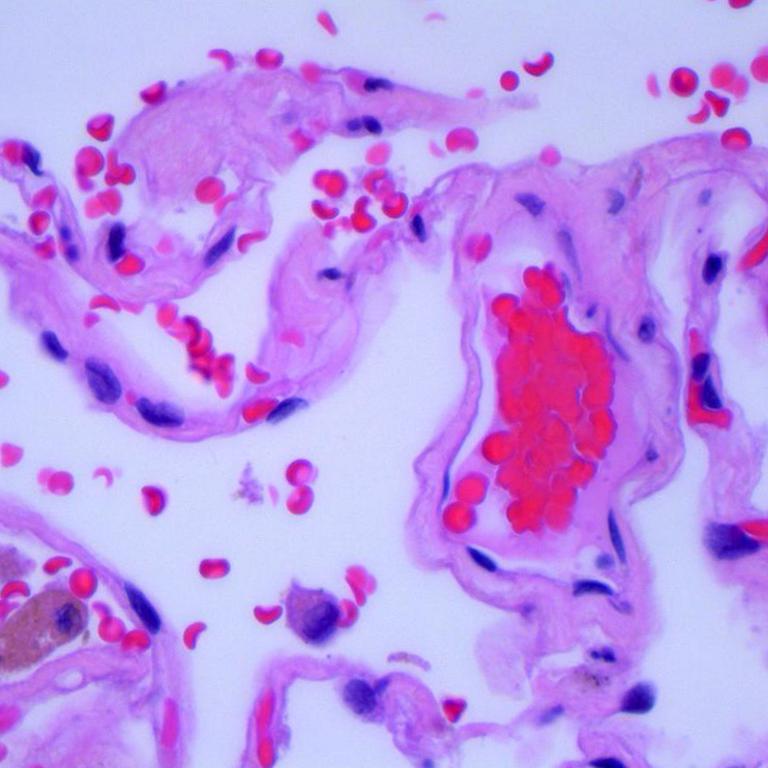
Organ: lung
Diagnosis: benign